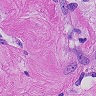
Metastatic tissue present: yes